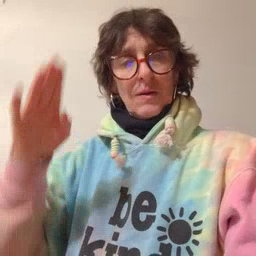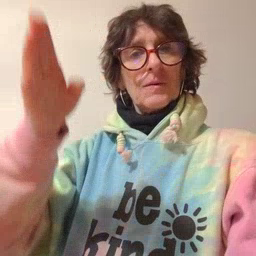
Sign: hello